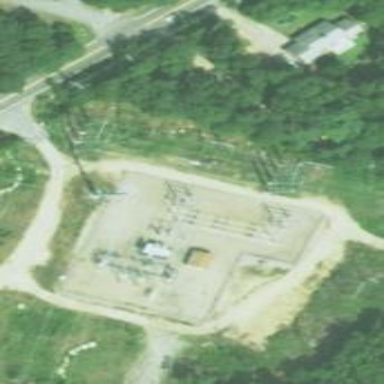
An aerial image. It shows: Distribution substation surrounded by fence.